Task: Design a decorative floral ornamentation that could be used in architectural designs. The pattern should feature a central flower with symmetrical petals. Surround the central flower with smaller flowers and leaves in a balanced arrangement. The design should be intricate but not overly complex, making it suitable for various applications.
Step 1414:
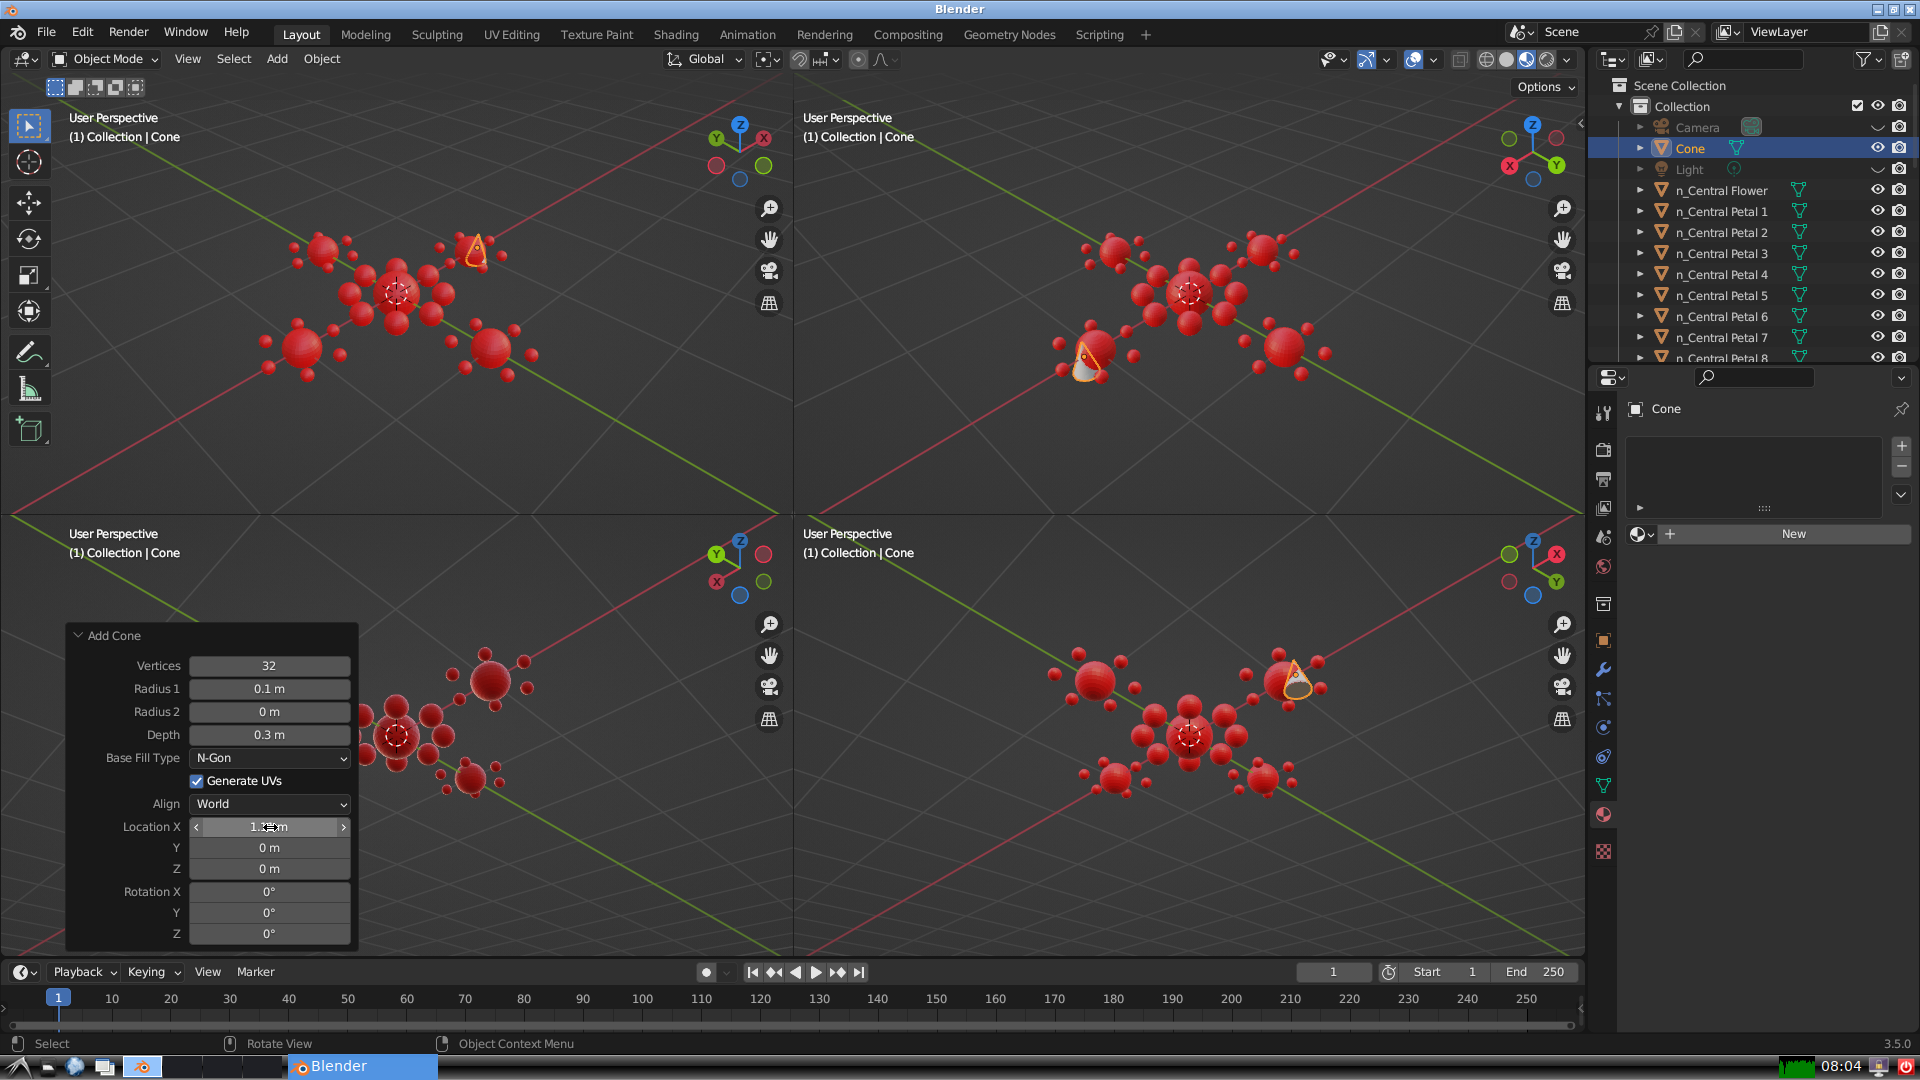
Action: {"mouse_move": [270, 847]}